Question: Have a task:
All points of the pictures affixed the user-Hue (0-360), Saturation (0-100)
We take the initial point transform Lightness (-100-0-100) and transformed as follows:

I do not understand what it is about? What is shown in the graph? how to change the Lightness?
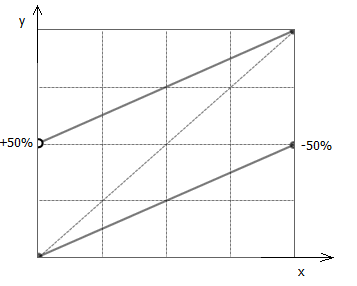
Answer: The middle line is the pixel value going from for example 0 to 255.
The upper line shows adding 50% lightness. For a input value of 0 (the middle line) it will actually be 50% added, but as you get closer to max value (255) the value is scaled to avoid value becoming > 255.
The bottom line do the same but the opposite way, subtracting 50%. At an input value of 0 there is no change. Only at max value you will actually be able to reduce lightness by 50%.
The model you're referring to is a HSL (or HSV) model. To adjust hue, saturation and luma you can convert RGB model into HSL first, then adjust the L for brightness, and then convert back.
I have a fiddler with a palette which uses this here:
<URL>
There are two functions in there, 'rgb2hsv()' and 'hsv2rgb' which shows the math:
The process would be 'rgb2hsv -> adjust L -> hsv2rgb' (unless you can use HSL directly).
RGB to HSV:
'''
function rgb2hsv() {
var rr, gg, bb,
r = arguments[0] / 255,
g = arguments[1] / 255,
b = arguments[2] / 255,
h, s,
v = Math.max(r, g, b),
diff = v - Math.min(r, g, b),
diffc = function (c) {
return (v - c) / 6 / diff + 0.5;
};
if (diff === 0) {
h = s = 0;
} else {
s = diff / v;
rr = diffc(r);
gg = diffc(g);
bb = diffc(b);
if (r === v) {h = bb - gg}
else if (g === v) {h = (<PHONE>) + rr - bb}
else if (b === v) {h = (<PHONE>) + gg - rr};
if (h < 0) {h += 1}
else if (h > 1) {h -= 1}
}
return {
h: h * 360,
s: s * 100,
v: v * 100
}
};
'''
HSV to RGB:
'''
function hsv2rgb(h, s, v) {
h /= 60;
s *= 0.01;
v *= 0.01;
var i = Math.floor(h);
var f = h - i;
var m = v * (1 - s);
var n = v * (1 - s * f);
var k = v * (1 - s * (1 - f));
var rgb;
switch (i) {
case 0:
rgb = [v, k, m];
break;
case 1:
rgb = [n, v, m];
break;
case 2:
rgb = [m, v, k];
break;
case 3:
rgb = [m, n, v];
break;
case 4:
rgb = [k, m, v];
break;
case 5:
case 6:
rgb = [v, m, n];
break;
}
return {
r: rgb[0] * 255 |0,
g: rgb[1] * 255 |0,
b: rgb[2] * 255 |0
}
}
'''
Example:
Lets say you have this RGB value -

Thatv would give you HSV 219, 95 and 100 for luma.
All you need to do now is to adjust luma to, say 50 and feed it through hsv2rgb
'''
var rgb = hsv2rgb(219, 95, 50);
'''
'rgb' ('rgb.r', 'rgb.g', 'rgb.b') now contains the new rgb values with adjusted luma.